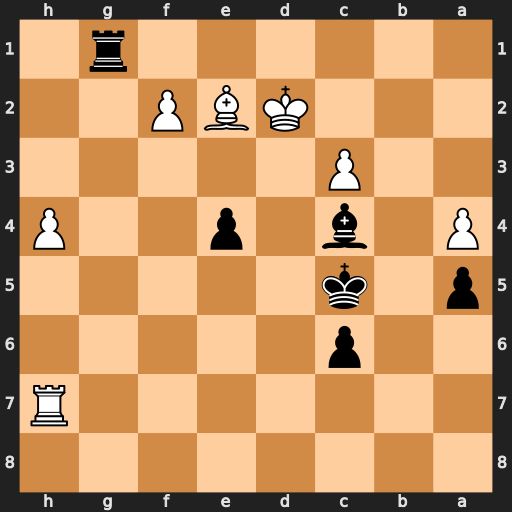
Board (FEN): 8/7R/2p5/p1k5/P1b1p2P/2P5/3KBP2/6r1
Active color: b
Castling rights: -
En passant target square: -
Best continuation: e3+ Kxe3 Re1 Rh5+ Kb6 Re5 Rxe2+